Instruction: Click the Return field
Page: home
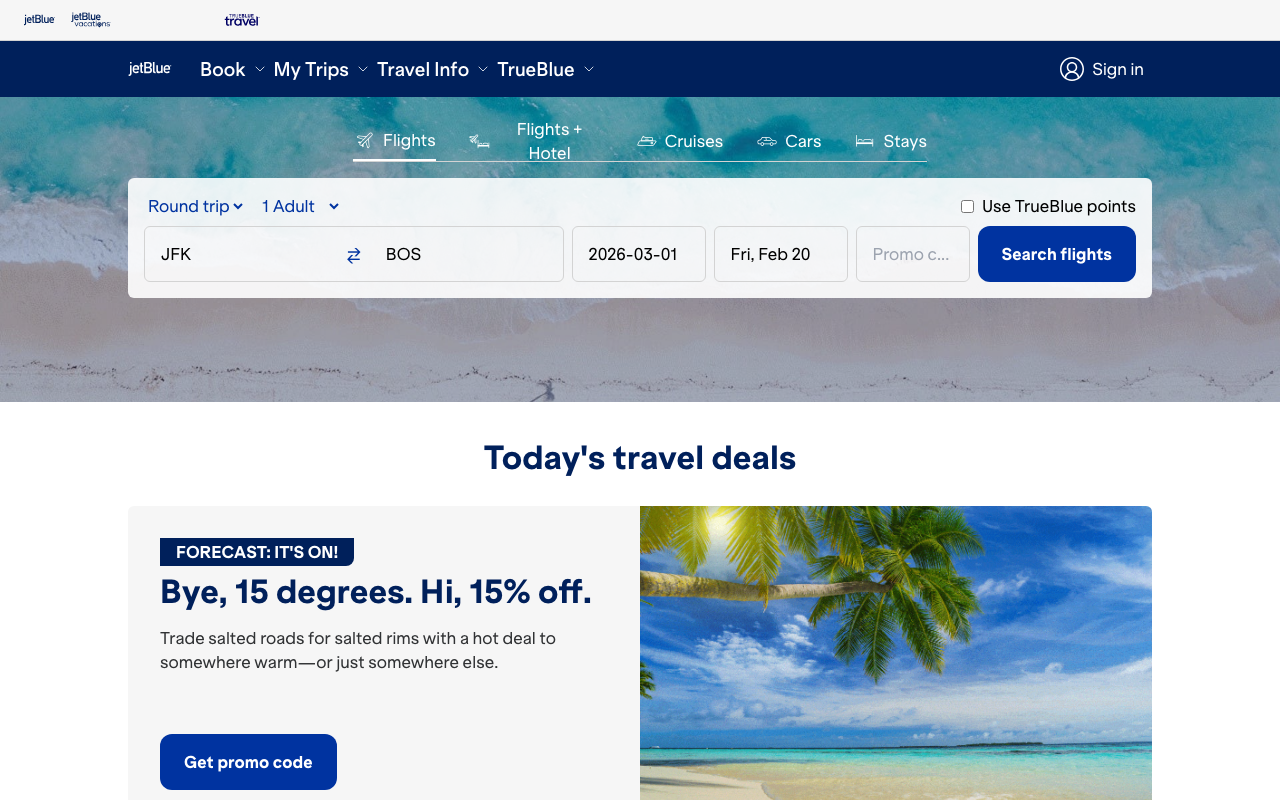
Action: click